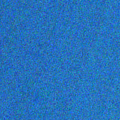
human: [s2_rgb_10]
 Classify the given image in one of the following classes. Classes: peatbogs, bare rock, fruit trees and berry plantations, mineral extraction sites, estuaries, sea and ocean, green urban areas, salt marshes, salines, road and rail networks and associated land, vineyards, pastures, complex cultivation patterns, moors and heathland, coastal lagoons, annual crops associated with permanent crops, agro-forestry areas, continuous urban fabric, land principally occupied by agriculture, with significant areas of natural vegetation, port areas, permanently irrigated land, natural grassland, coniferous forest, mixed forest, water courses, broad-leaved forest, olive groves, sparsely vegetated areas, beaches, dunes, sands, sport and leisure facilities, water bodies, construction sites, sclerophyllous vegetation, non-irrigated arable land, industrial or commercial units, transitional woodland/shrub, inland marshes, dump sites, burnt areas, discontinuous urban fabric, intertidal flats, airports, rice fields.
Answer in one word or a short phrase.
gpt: sea and ocean